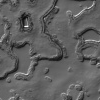
Atmospheric dust classification: not_dusty